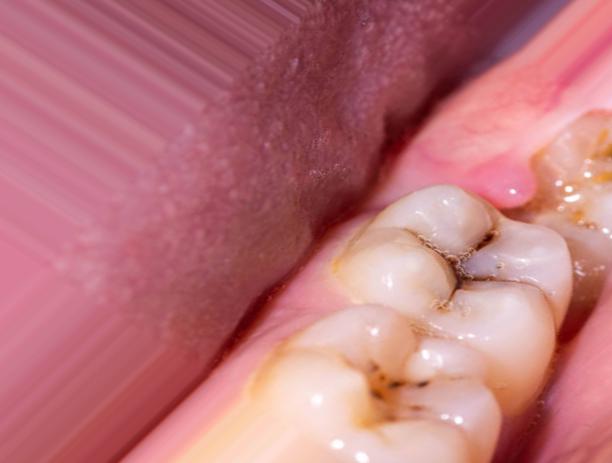
Condition: Caries